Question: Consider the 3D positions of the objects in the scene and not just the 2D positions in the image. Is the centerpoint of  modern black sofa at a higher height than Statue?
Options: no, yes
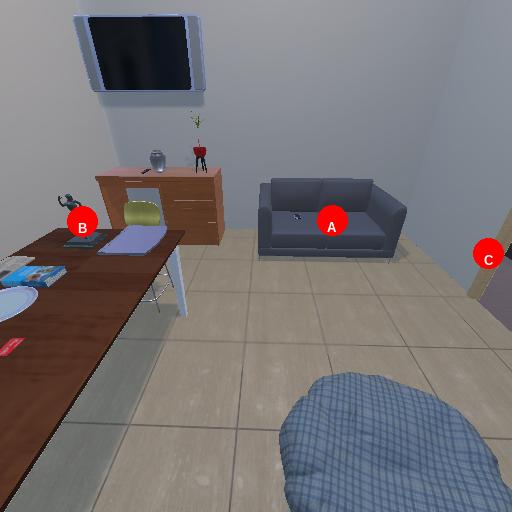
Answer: no